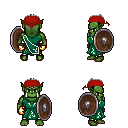
a pixel art fantasy rpg character, male body template, orc, green skin, sash dress, gold greaves, gray short mohawk hairstyle, red bandana, gold gloves, shield, four views (front, back, left, right), 2x2 character sprite sheet, small pixel art, hard edges, no anti-aliasing